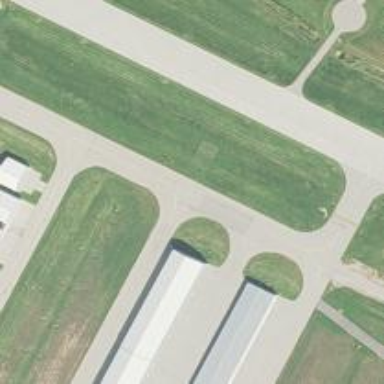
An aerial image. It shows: View of taxiway at the airport.